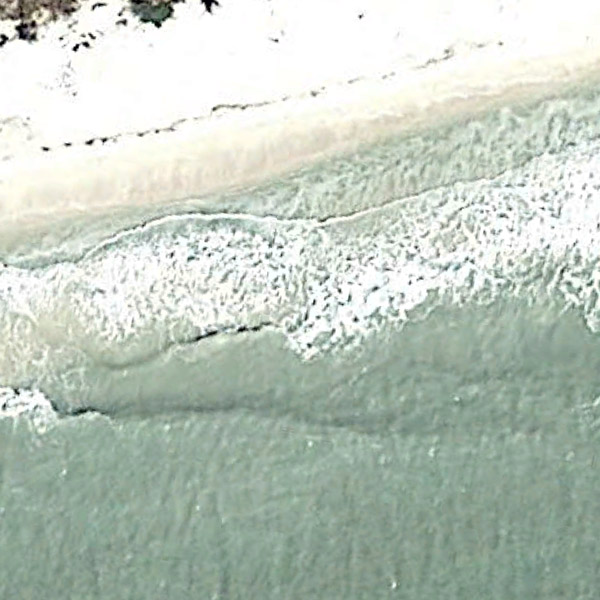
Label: Beach